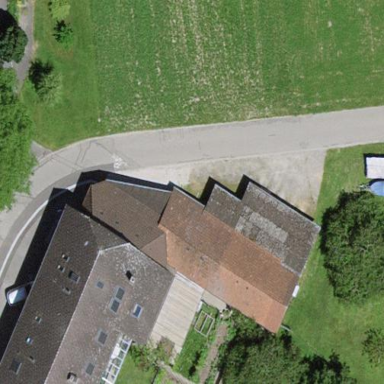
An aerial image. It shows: Farm building.